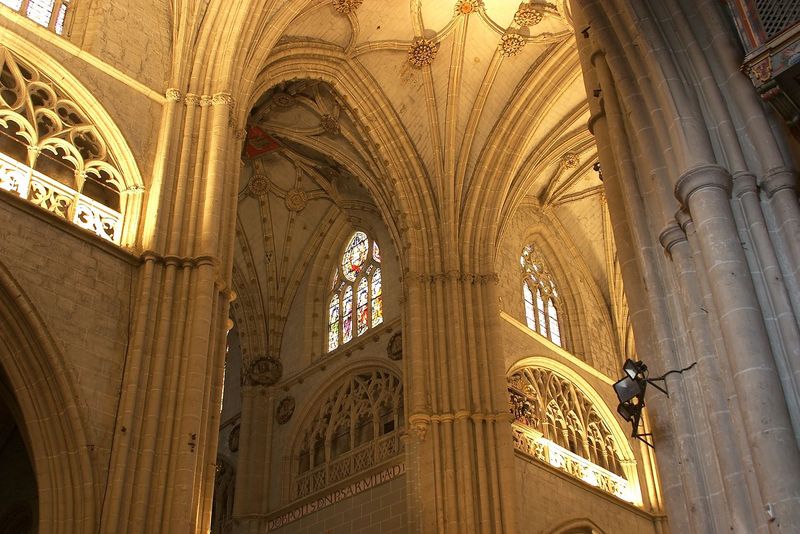
Titel: Kathedrale von Oviedo
Standort: Oviedo, Kathedrale (EU - E)
Schlagwörter: weiß, blumen, fenster, pfeiler, raum, säulen, wand, architektur, stein, bild, kirche, decke, gotik, schiff, bogen, lichteinfall, foto, gewölbe, dom, mauerwerk, kathedrale, kirchenschiff, kreuzrippen, kreuzrippengewölbe, sandstein, bündelpfeiler, gotisch, obergaden, triforium, untersicht, mittelalter, mönch, verzierungen, masswerk, basilika, lisenen, vierung, gotteshaus, spätgotik, kirchengebäude, sterngewölbe, kirchenausstattung, strahler, katedrale, gothic, fenstermalerei, ksthredrale, fiereung, vierun